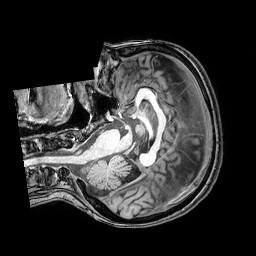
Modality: T1w
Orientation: axial
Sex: female
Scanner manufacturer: philips
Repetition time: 0.008123 s
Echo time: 0.00371 s